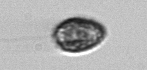
Label: Pseudochattonella_farcimen